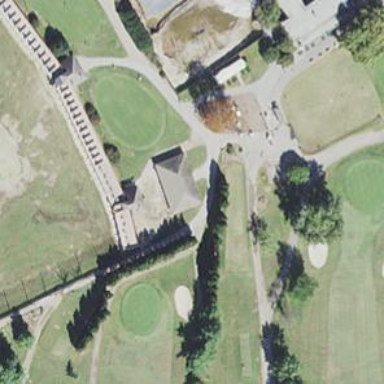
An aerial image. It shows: Golf cartpath that is also road path.